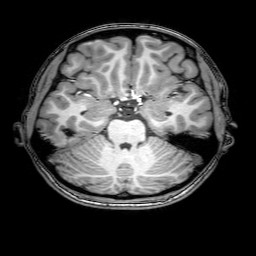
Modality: T1w
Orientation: coronal
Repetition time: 0.00828 s
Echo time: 0.00388 s